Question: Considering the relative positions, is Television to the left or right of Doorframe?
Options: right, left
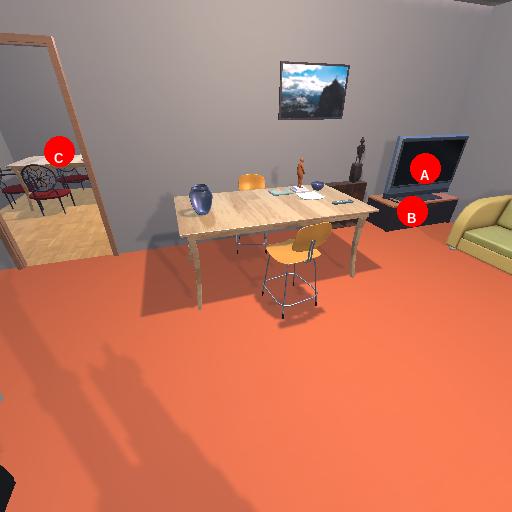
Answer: right